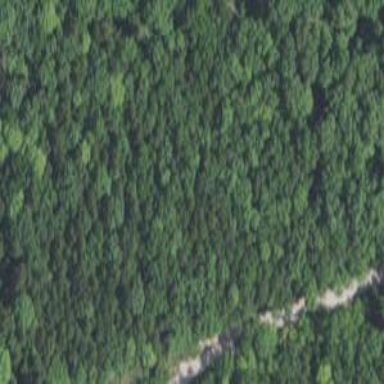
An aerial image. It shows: Mixed woodland area with variety of leaf types and cycles.